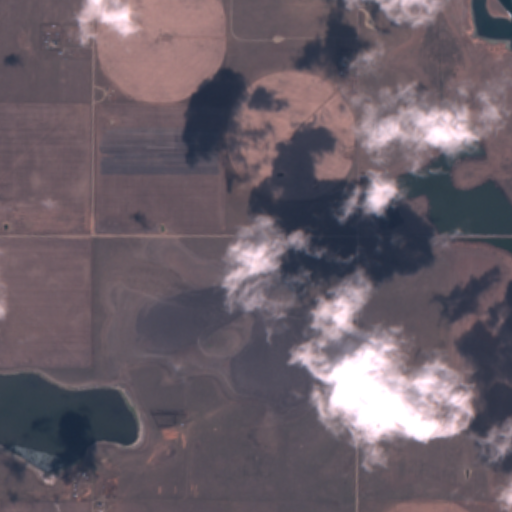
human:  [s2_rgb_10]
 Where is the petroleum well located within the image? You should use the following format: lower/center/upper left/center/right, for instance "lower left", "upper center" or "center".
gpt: The petroleum well is located in the upper center of the image.
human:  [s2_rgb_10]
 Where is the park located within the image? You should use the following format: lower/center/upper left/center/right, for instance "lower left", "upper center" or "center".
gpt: There is no park in the image.